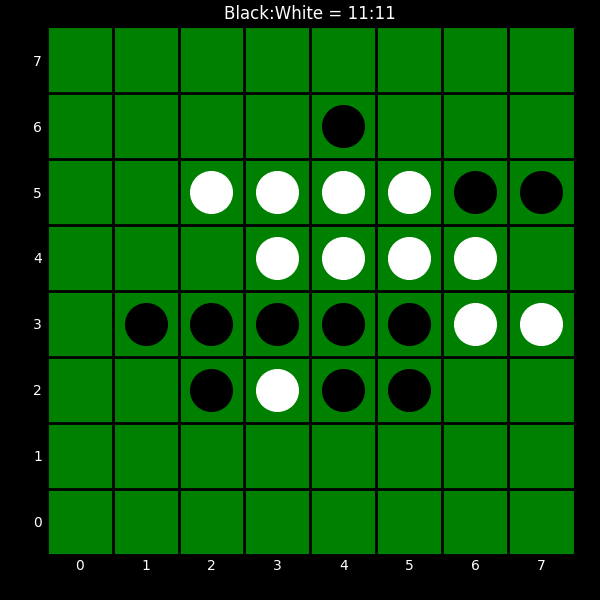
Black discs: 11
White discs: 11